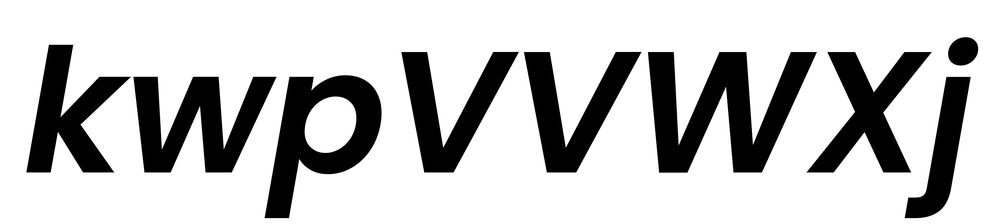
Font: Poppins-SemiBoldItalic